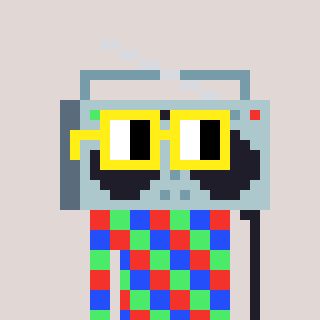
a pixel art character with square yellow glasses, a boombox-shaped head and a orange-colored body on a warm background